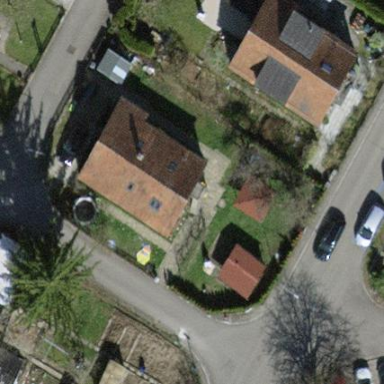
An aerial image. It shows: Building with pitched roof.